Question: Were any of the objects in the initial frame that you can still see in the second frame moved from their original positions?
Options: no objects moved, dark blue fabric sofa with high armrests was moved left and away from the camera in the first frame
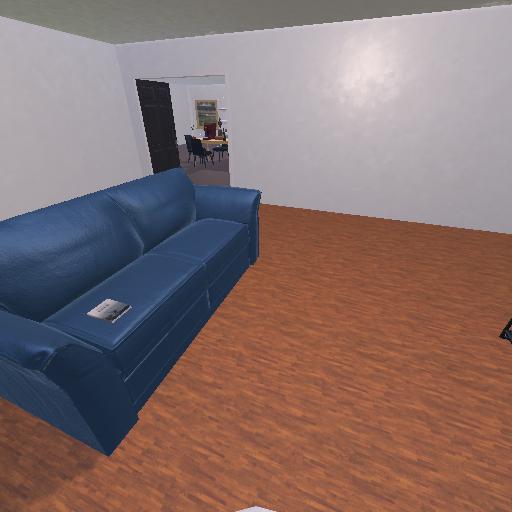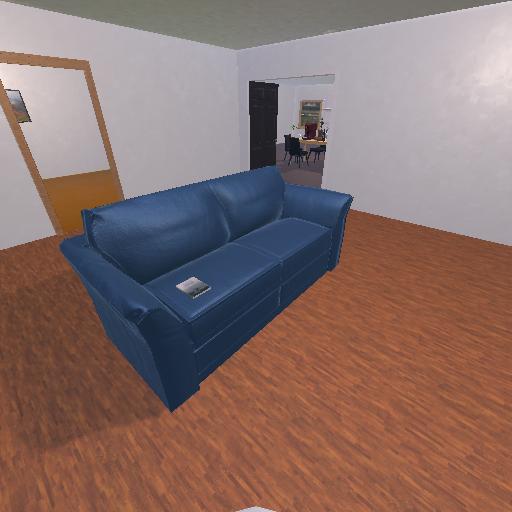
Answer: no objects moved